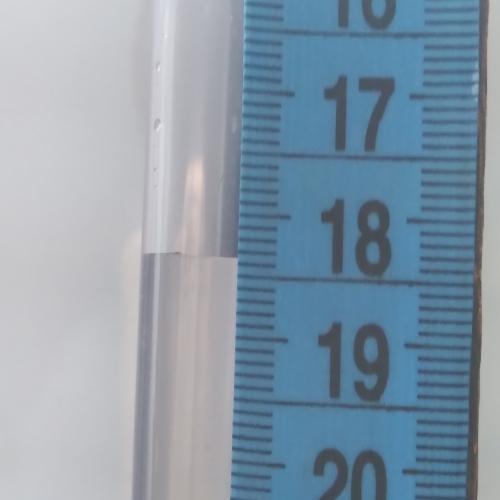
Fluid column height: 18.4 cm